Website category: sports
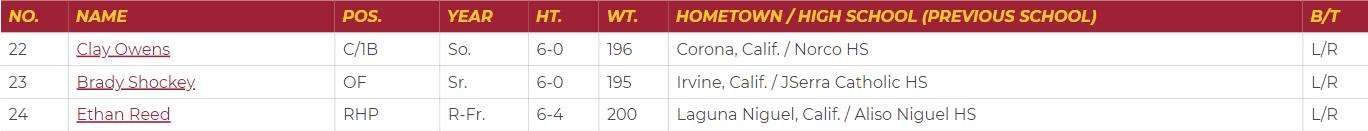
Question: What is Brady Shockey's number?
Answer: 23

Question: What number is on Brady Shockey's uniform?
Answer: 23

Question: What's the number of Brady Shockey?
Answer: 23

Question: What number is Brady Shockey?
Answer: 23

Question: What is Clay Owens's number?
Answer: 22

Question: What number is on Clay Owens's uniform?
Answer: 22

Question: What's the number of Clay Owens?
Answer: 22

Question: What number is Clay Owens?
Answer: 22

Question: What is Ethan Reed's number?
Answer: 24

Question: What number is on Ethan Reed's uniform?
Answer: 24

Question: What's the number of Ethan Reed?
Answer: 24

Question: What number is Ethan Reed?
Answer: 24

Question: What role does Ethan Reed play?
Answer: RHP

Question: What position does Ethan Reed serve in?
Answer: RHP

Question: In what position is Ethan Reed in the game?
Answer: RHP

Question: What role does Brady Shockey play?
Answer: OF

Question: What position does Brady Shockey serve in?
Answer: OF

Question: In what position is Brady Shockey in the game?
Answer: OF

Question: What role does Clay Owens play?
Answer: C/1B

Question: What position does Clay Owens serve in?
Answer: C/1B

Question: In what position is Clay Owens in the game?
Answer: C/1B

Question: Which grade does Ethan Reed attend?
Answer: R-Fr.

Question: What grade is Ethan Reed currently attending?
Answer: R-Fr.

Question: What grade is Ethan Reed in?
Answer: R-Fr.

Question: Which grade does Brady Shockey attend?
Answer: Sr.

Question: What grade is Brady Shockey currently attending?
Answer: Sr.

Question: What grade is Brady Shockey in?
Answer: Sr.

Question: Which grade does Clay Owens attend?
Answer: So.

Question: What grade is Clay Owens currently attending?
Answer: So.

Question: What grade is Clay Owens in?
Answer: So.

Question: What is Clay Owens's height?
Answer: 6-0

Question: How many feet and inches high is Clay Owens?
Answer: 6-0

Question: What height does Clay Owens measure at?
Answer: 6-0

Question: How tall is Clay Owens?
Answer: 6-0

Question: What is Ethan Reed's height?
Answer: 6-4

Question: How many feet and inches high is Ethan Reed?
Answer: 6-4

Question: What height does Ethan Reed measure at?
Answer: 6-4

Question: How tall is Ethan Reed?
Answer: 6-4

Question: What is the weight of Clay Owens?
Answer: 196

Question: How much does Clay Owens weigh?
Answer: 196

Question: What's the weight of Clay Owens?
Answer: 196

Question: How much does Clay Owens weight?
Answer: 196

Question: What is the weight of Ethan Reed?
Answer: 200

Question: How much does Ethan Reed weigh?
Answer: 200

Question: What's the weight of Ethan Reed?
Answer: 200

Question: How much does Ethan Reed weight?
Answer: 200

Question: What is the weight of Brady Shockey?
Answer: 195

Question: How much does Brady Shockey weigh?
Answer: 195

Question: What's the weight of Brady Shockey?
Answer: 195

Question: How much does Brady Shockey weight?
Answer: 195

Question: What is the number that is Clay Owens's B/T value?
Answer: L/R

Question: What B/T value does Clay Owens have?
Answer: L/R

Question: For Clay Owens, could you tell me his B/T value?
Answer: L/R

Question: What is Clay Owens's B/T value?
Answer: L/R

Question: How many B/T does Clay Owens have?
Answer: L/R

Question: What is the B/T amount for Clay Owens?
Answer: L/R

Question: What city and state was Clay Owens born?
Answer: Corona, Calif.

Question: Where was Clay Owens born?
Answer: Corona, Calif.

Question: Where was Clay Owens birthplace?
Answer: Corona, Calif.

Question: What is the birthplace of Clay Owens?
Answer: Corona, Calif.

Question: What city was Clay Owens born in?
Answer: Corona, Calif.

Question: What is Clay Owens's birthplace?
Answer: Corona, Calif.

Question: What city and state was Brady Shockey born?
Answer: Irvine, Calif.

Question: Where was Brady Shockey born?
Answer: Irvine, Calif.